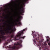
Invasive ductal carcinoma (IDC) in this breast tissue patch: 0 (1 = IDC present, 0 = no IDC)